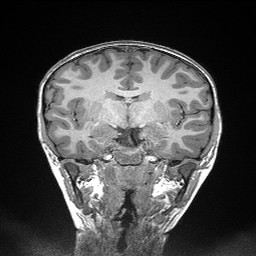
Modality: T1w
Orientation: sagittal
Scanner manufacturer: siemens
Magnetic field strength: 3 T
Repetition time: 2.3 s
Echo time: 0.00298 s